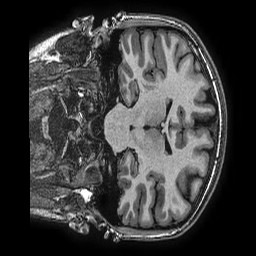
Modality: T1w
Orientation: coronal
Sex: female
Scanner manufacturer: ge
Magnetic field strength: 3 T
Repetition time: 0.0077 s
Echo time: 0.003436 s